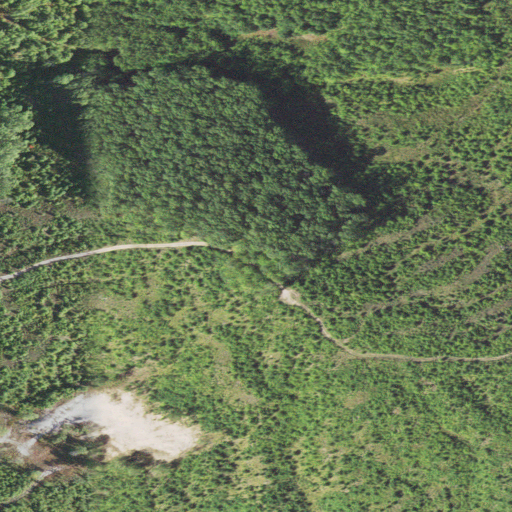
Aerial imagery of mountain in Michigan named Bald Hill containing deciduous forest, shrub, mixed forest, and grassland